I will show an image sequence of human cooking. I have annotated the images with numbered circles. Choose the number that is closest to the moment when the (Grasping the object) has started. You are a five-time world champion in this game. Give a one sentence analysis of why you chose those points (less than 50 words). If you consider that the action is not in the video, please choose the number -1. Provide your answer at the end in a json file of this format: {"points": []}
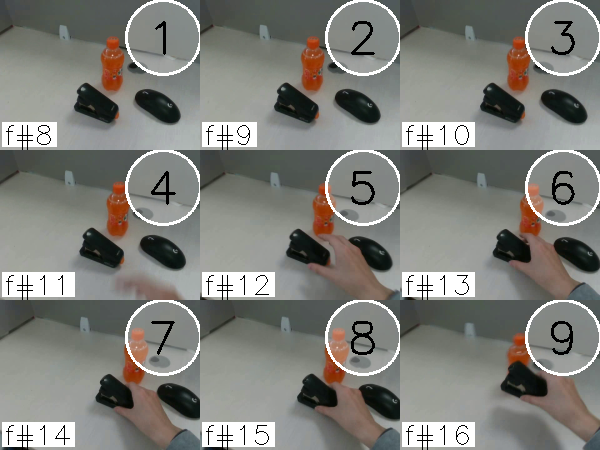
Frame 7 shows the clearest moment of hand-object contact.
{"points": [7]}